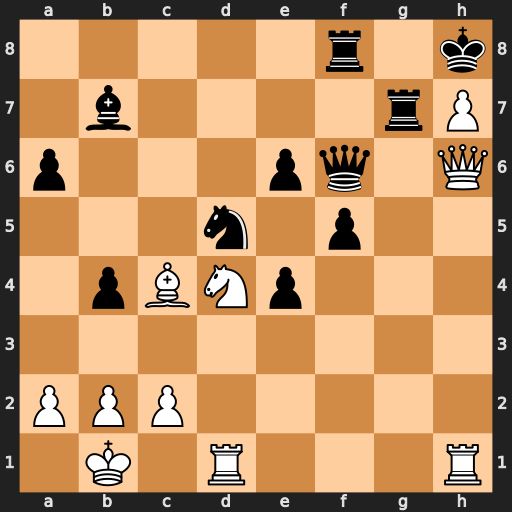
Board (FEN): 5r1k/1b4rP/p3pq1Q/3n1p2/1pBNp3/8/PPP5/1K1R3R
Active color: w
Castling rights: -
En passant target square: -
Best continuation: Nxe6 Qxh6 Rxh6